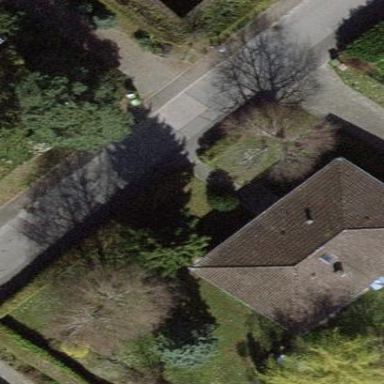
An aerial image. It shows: Detached building.